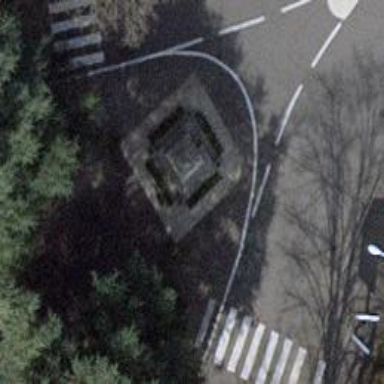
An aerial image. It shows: War memorial steeped in history.